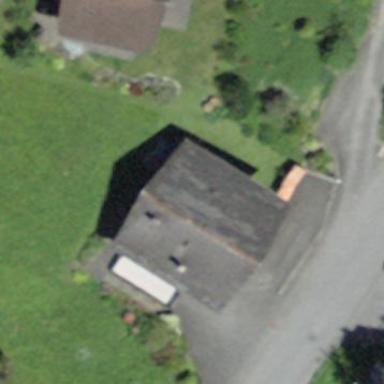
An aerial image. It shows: Detached building.